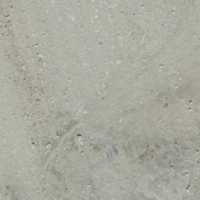
EUNIS habitat code: 48
Species observed at this site:
Saxicola rubetra